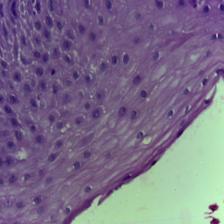
Diagnosis: OSCC